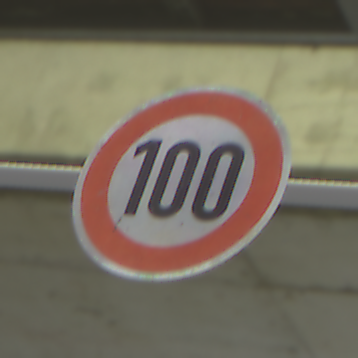
Verkehrszeichen: Geschwindigkeit100
Umgebung: Indoor, Special
Tageszeit: NotSpecified
Wetter: NotSpecified
Licht: Artificial
Jahreszeit: NotSpecified
Kontrast: HighContrast